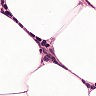
Metastatic tissue present: no